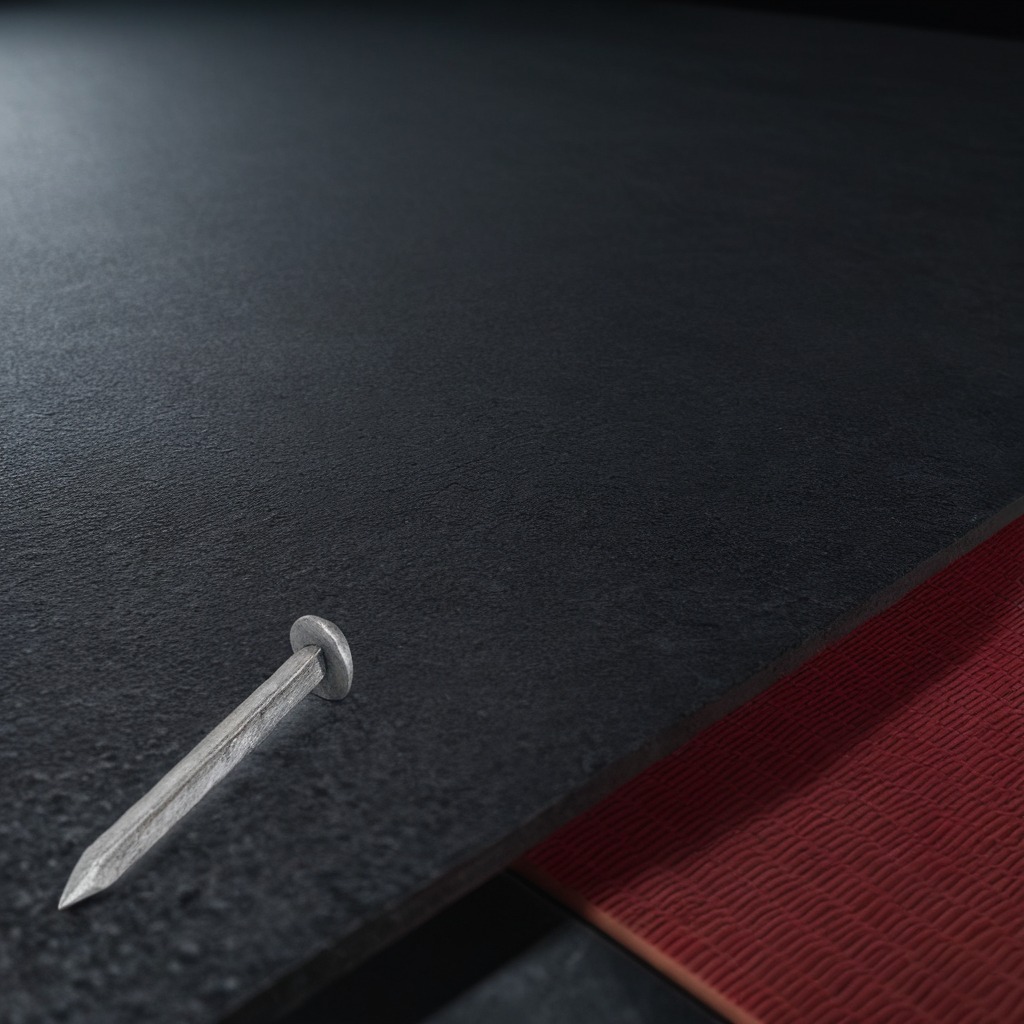
An iron nail lying on the clean granite tabletop inside a workshop at night.